九年级 · 组合几何学
如图, $A B$ 为 $\odot O$ 的直径, 点 $C, D$ 在 $\odot O$ 上, $A C$ 与 $O D$ 交于点 $E, A E=E C, O E=E D$,连接 $B C, C D$. 求证:

(1) $\triangle A O E \cong \triangle C D E$;

(2) 四边形 $O B C D$ 是菱形.

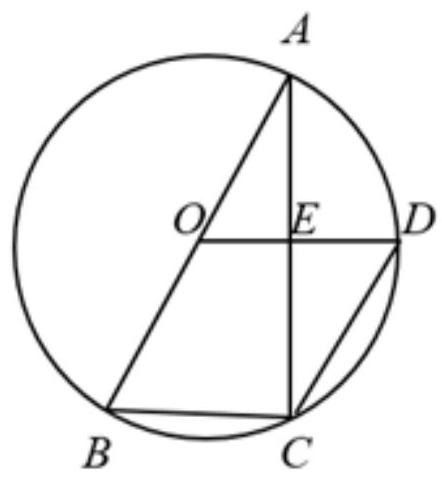
答案:  （1）见解析；（2）见解析

解析: (1) 由已知条件根据全的三角形的判定即可证明;

(2) 首先根据平行四边形的判定证明四边形 $O B C D$ 是平行四边形, 然后根据一组邻边相等的平行四边形是菱形即可证明.

【详解】解: (1) 在 $\triangle A O E$ 和 $\triangle C D E$ 中,

$\because\left\{\begin{array}{l}A E=C E \\ \angle A E O=\angle C E D, \\ O E=D E\end{array}\right.$,

$\therefore \triangle A O E \cong \triangle C D E(S A S) ;$

(2) $\because A B$ 为 $\odot O$ 的直径,
$\therefore A O=B O$,

$\because \triangle A O E \cong \triangle C D E$,

$\therefore \angle O A C=\angle D C A, \quad A O=C D$,

$\therefore B O / / C D, B O=C D$,

$\therefore$ 四边形 $O B C D$ 是平行四边形.

$\because B O=D O$,

$\therefore$ 四边形 $O B C D$ 是菱形.

【点睛】本题考查了全等三角形的判定及性质、菱形的判定、圆的基础知识, 掌握全等三角形的判定和特殊平行四边形的判定是解题的关键.